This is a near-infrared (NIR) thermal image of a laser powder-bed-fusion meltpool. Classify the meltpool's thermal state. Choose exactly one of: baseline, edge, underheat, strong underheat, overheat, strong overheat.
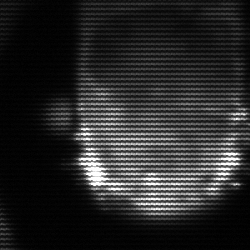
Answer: baseline